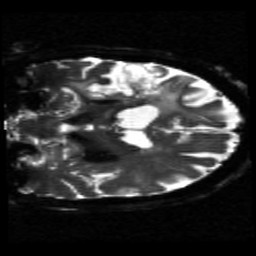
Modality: sbref
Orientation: coronal
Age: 67
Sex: female
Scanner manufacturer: siemens
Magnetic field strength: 3 T
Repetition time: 5.25 s
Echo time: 0.08 s